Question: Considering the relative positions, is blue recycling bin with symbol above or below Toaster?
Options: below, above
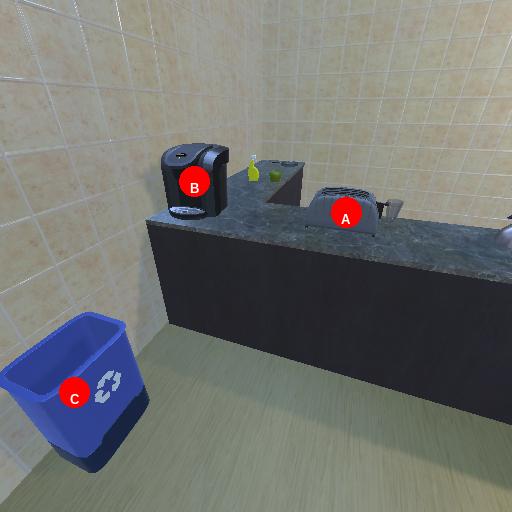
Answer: below